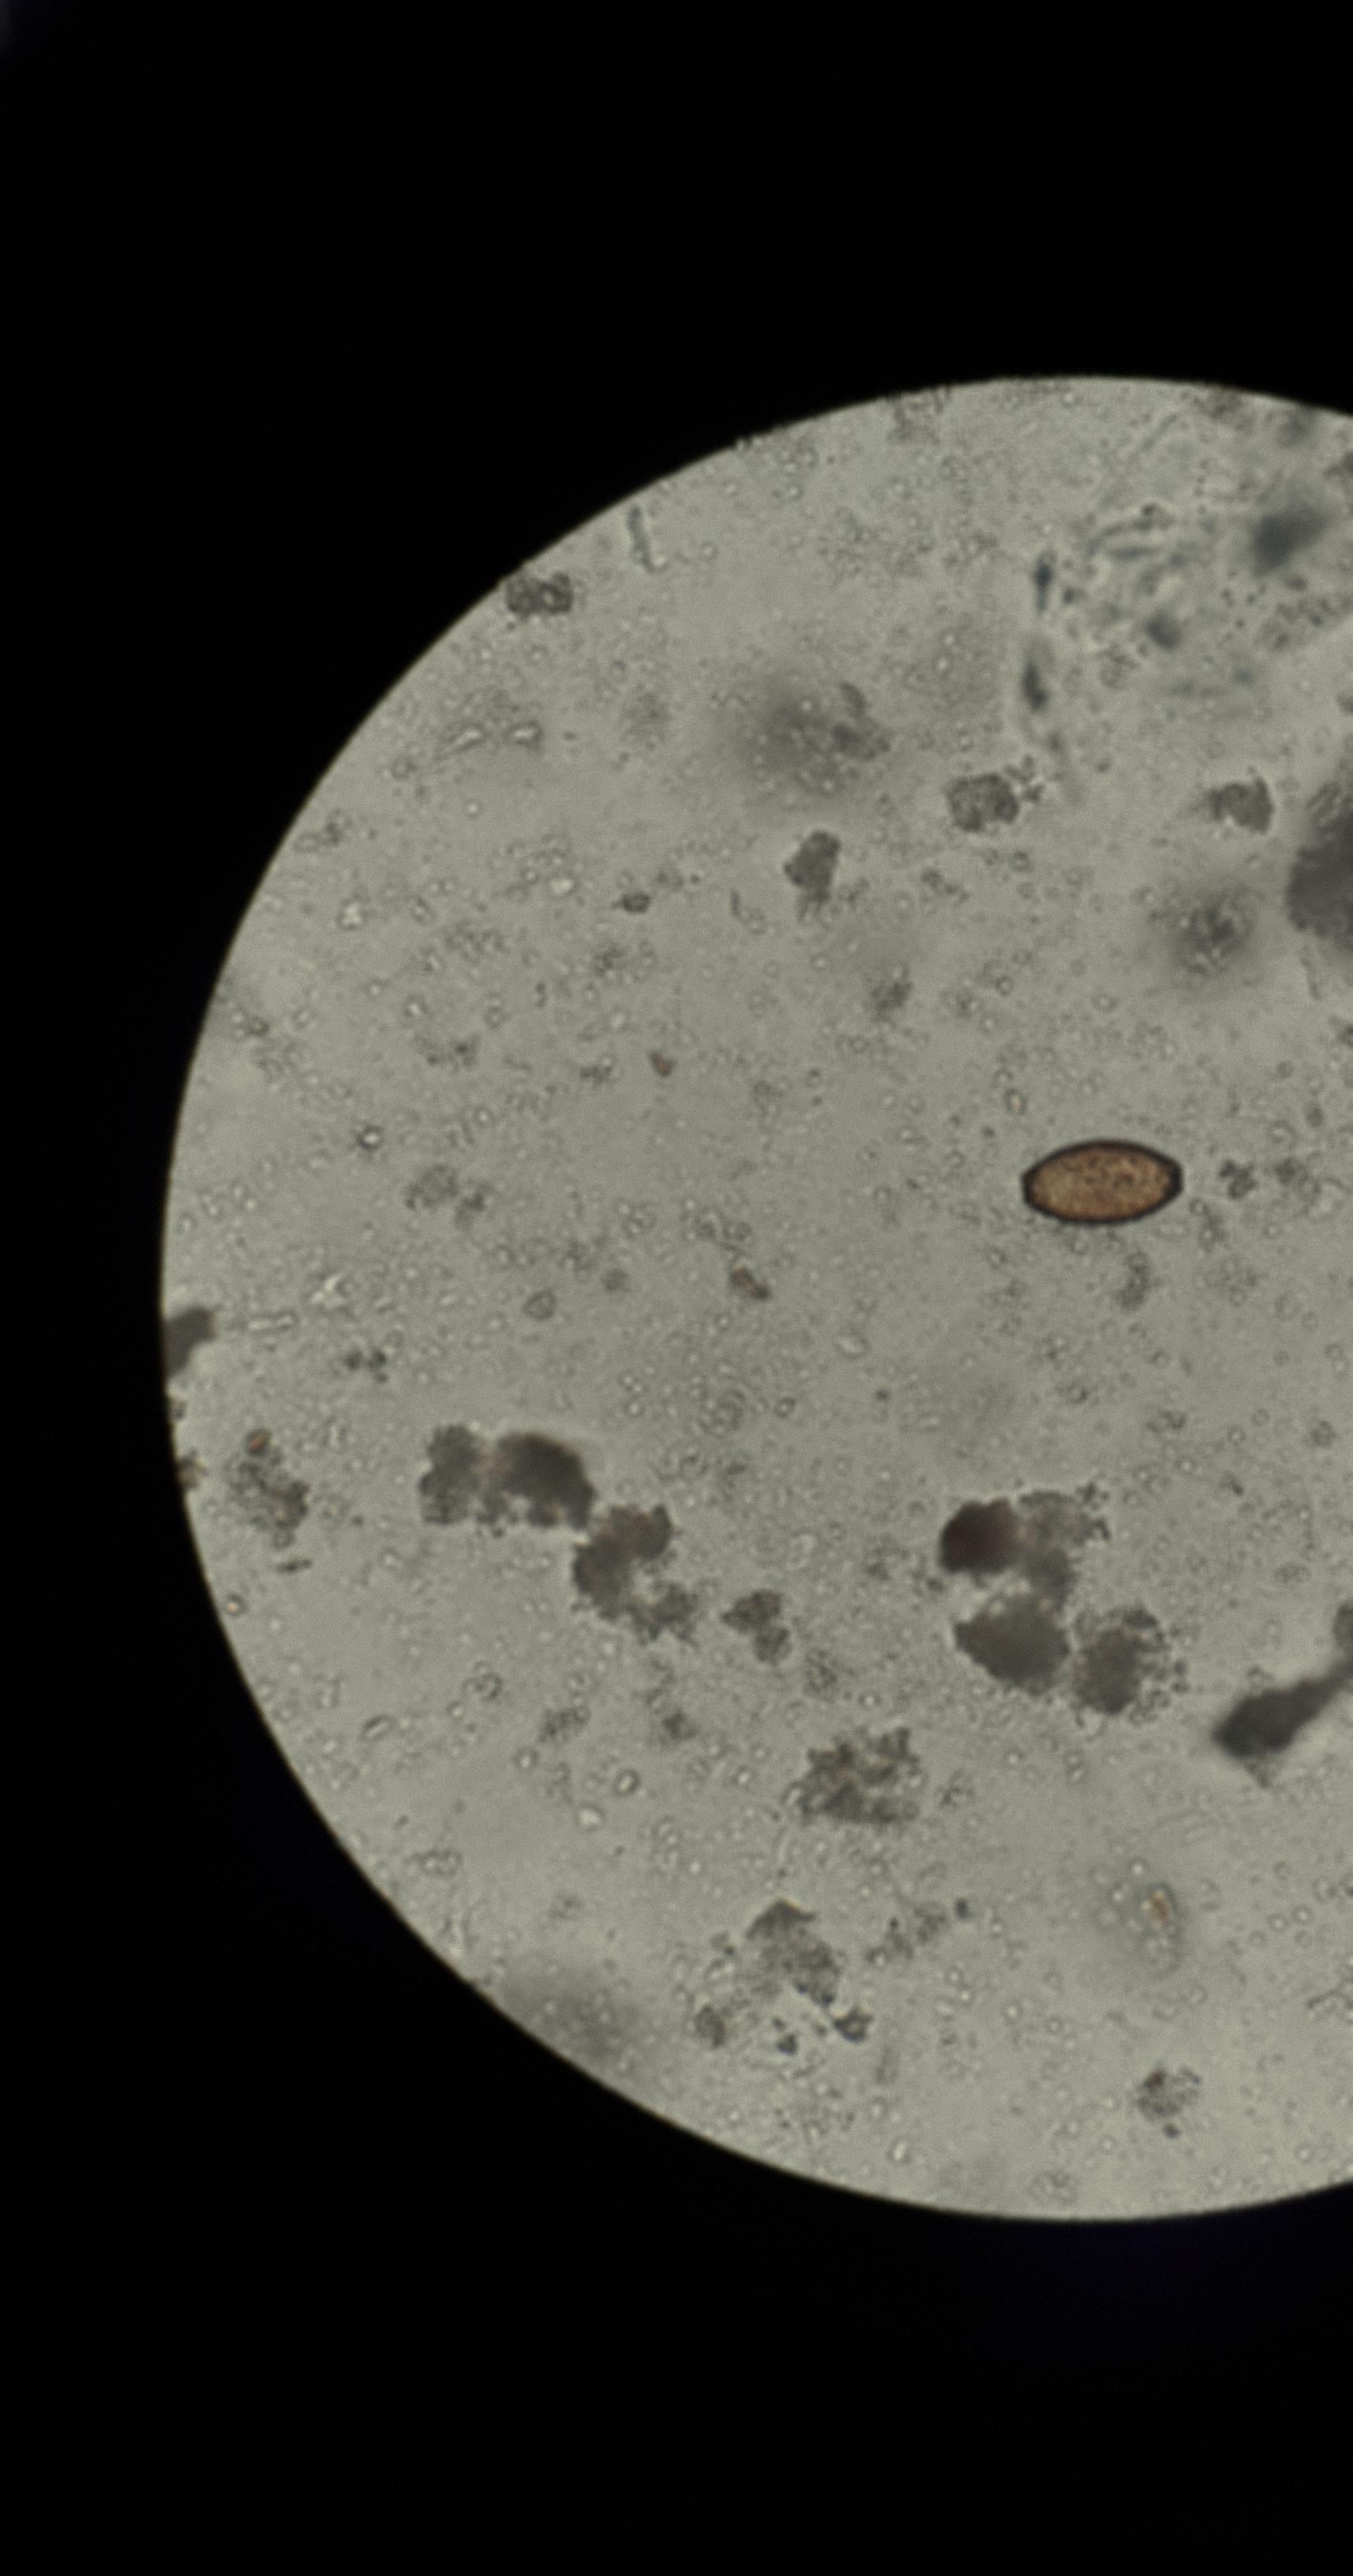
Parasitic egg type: Trichuris trichiura